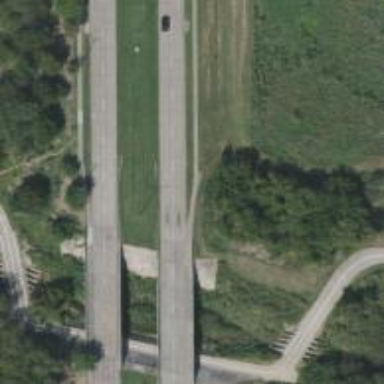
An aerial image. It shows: Secondary road crossing bridge.